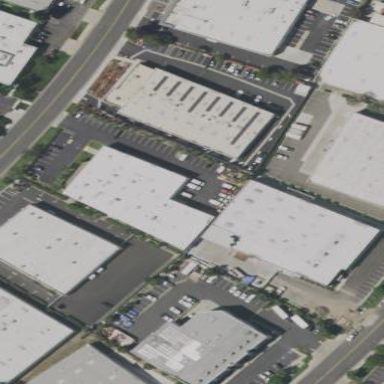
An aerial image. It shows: Commercial building.